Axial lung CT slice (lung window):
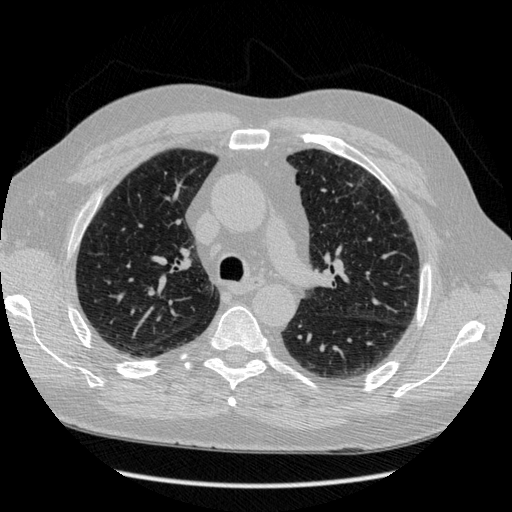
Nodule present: no